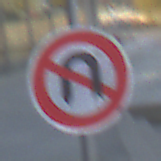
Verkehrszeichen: VerbotWenden
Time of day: SunriseSunset
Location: Outdoor (Urban)
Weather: PartlyCloudy
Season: NotSpecified
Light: Natural